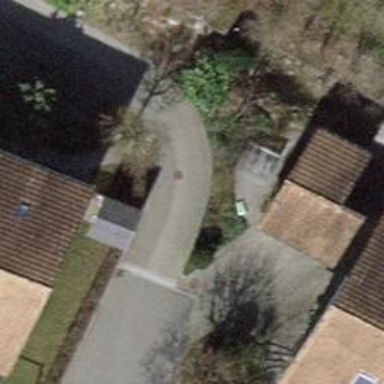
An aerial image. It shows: Path made of paving stones.